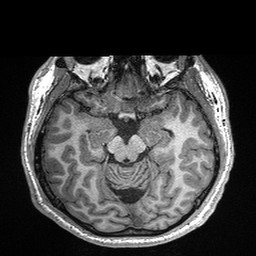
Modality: T1w
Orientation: coronal
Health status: healthy
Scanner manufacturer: siemens
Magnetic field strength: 3 T
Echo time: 0.00298 s